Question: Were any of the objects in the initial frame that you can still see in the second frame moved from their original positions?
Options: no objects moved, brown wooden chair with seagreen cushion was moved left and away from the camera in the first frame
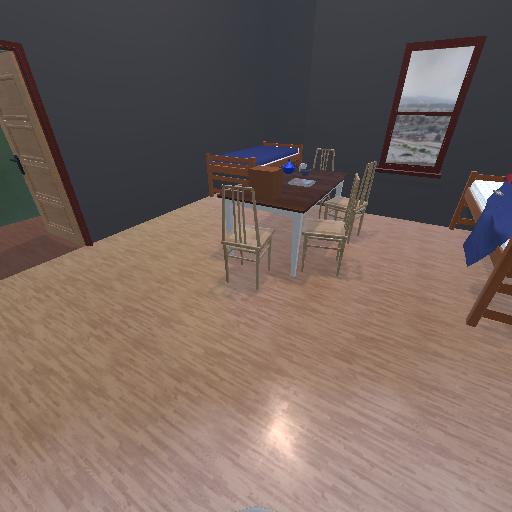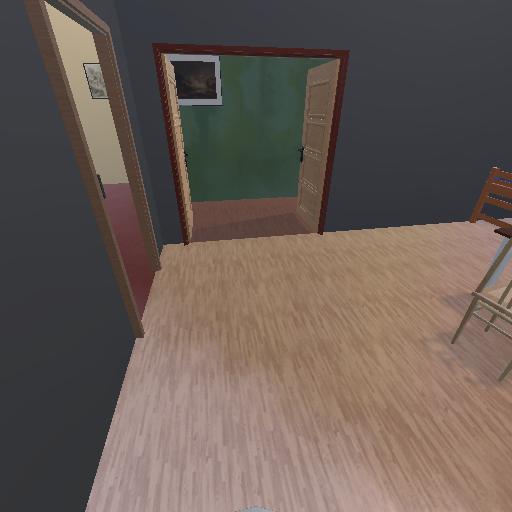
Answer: no objects moved